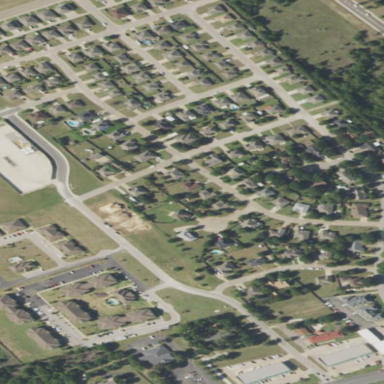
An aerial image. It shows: Residential area consisting of single-family homes.